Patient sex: M
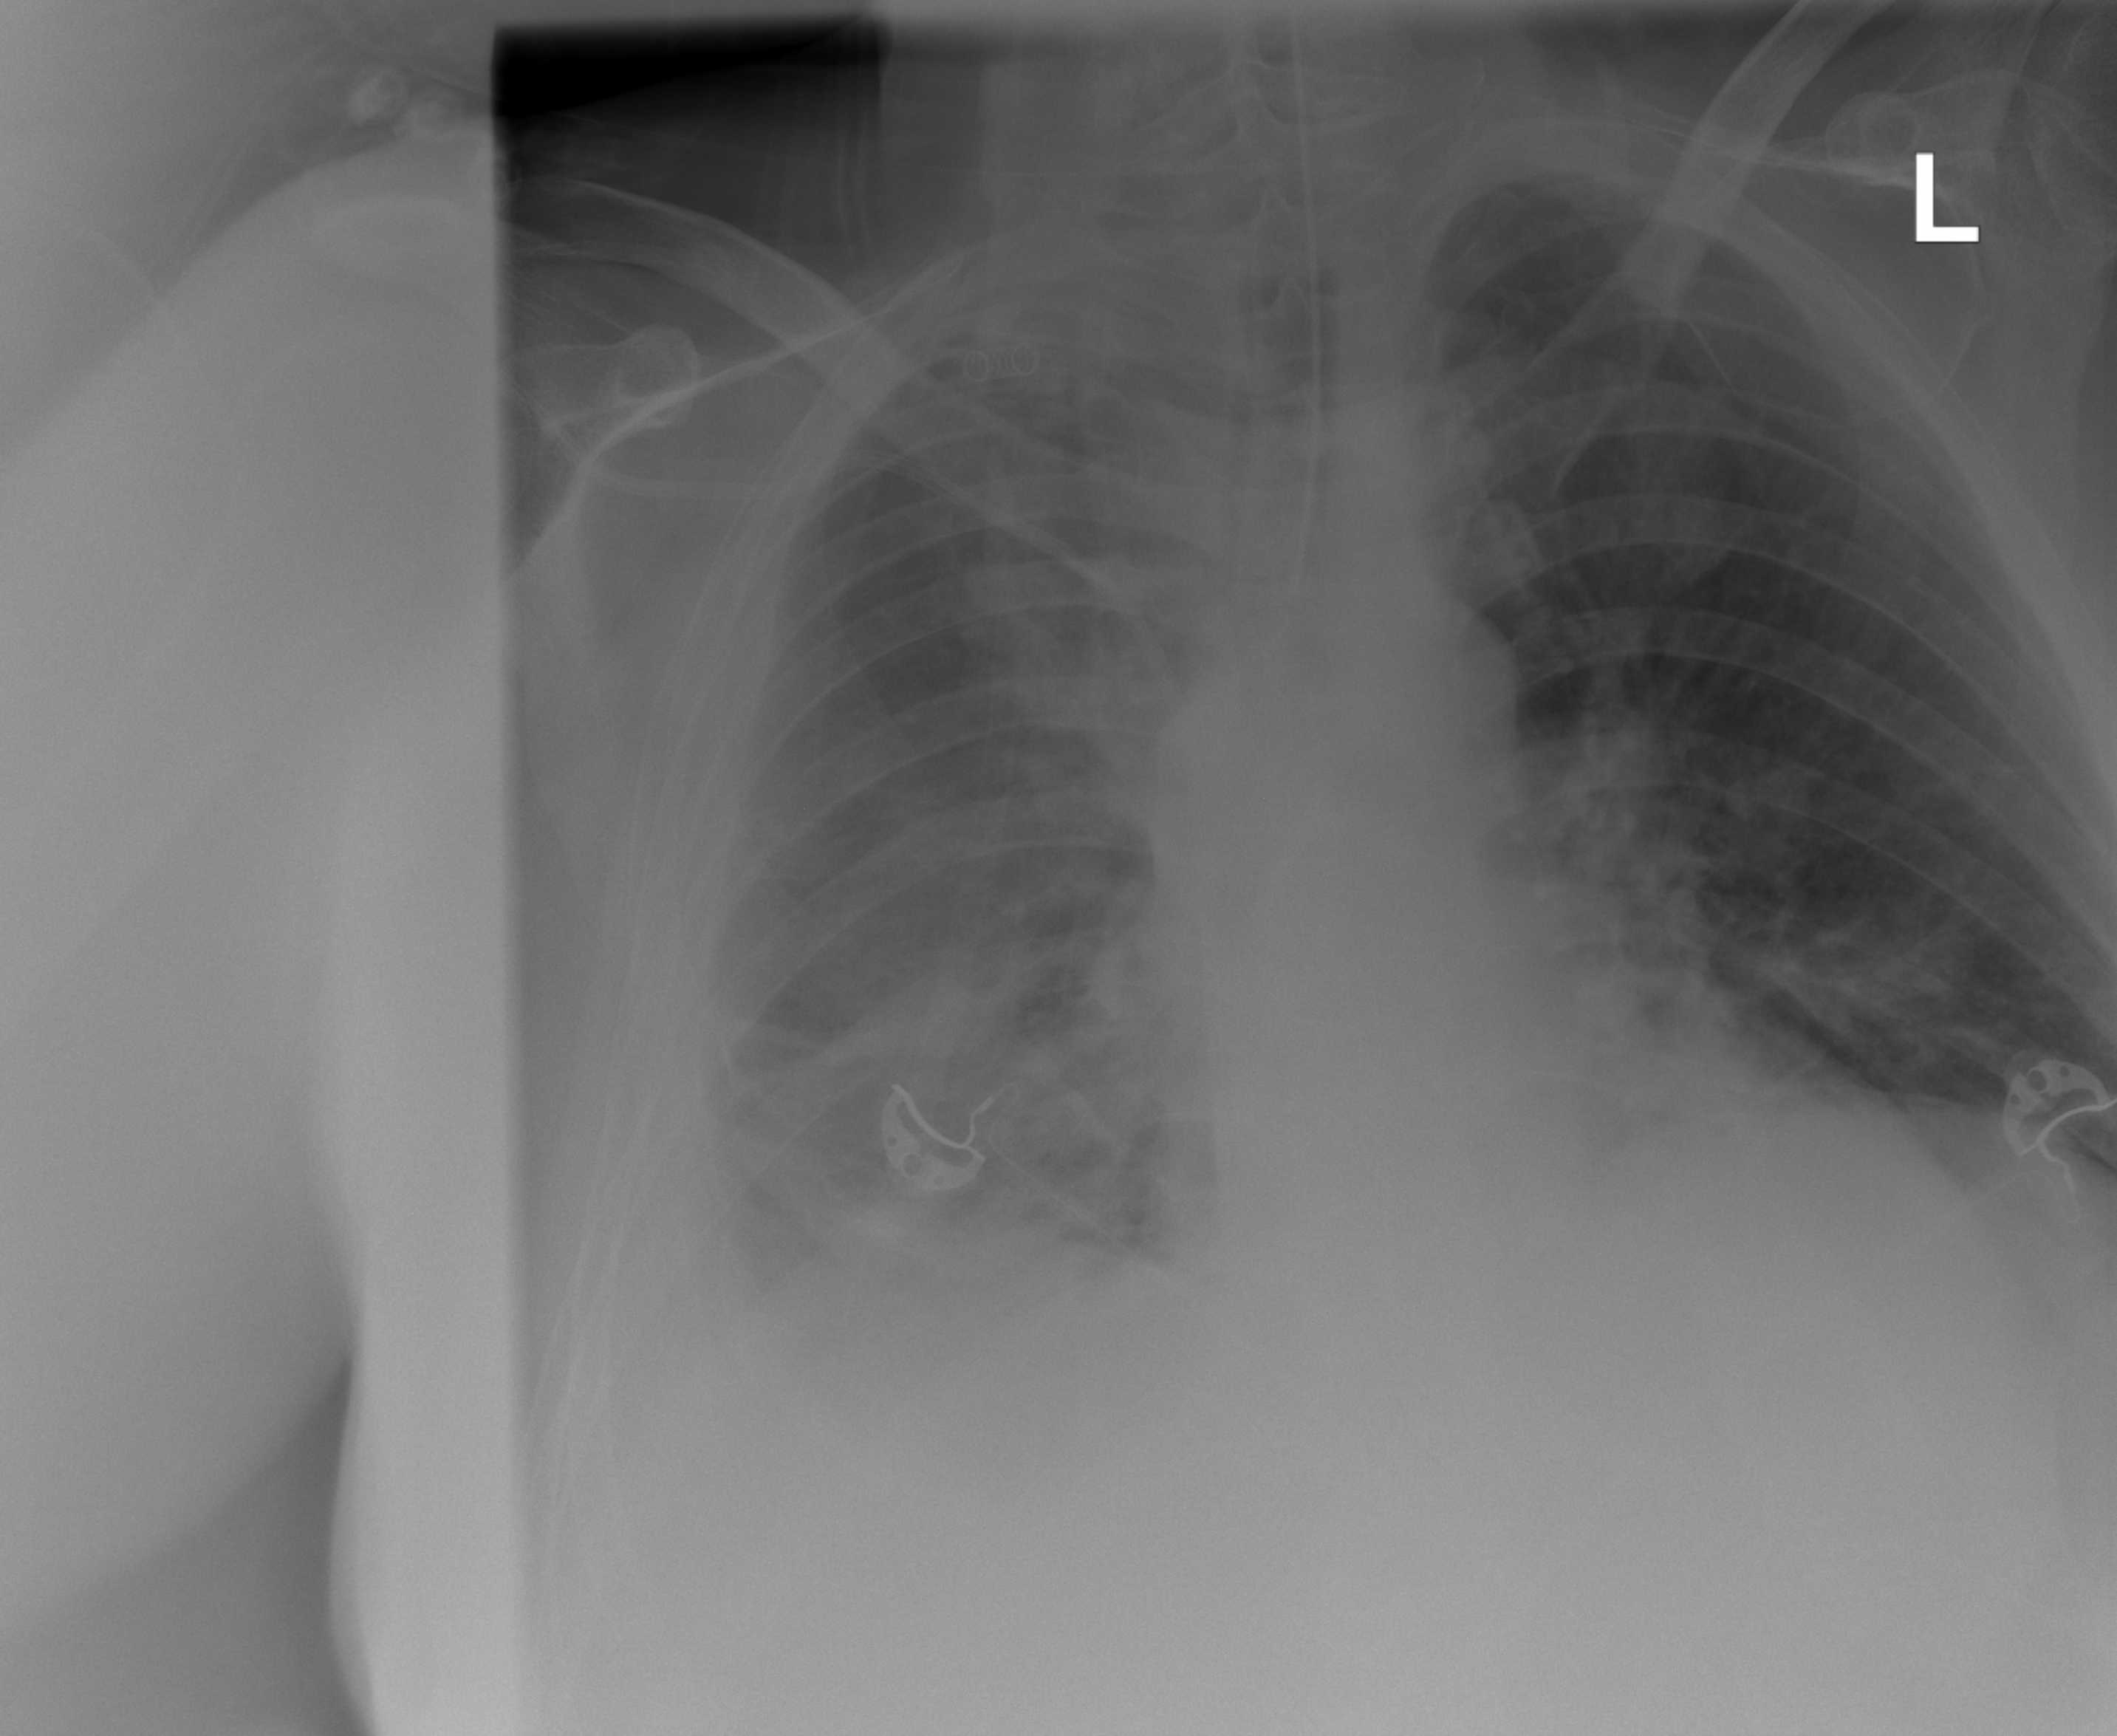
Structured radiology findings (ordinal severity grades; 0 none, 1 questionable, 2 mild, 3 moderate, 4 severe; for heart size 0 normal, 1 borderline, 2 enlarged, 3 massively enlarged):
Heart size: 0
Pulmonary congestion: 0
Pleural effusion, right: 3
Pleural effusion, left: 0
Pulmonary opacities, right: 0
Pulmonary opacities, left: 0
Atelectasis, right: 3
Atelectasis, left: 2